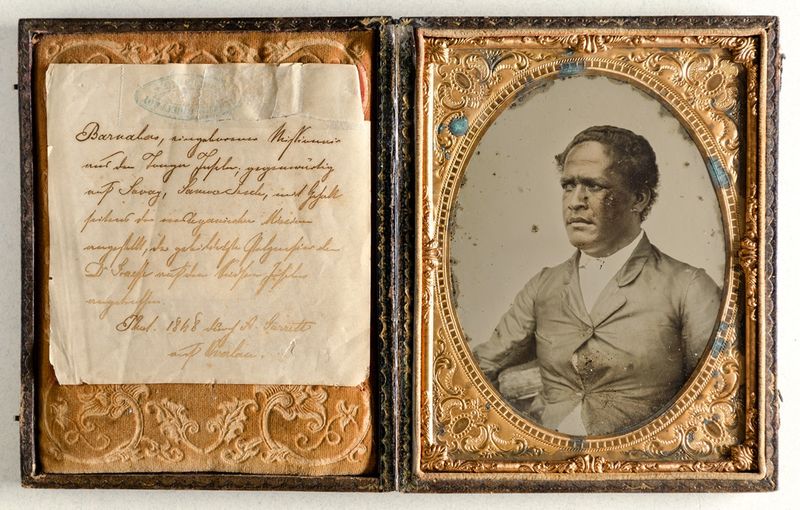
Titel: Der Missionar Barnabas 'Ahongalu auf Ovalau
Künstler: Andrew Garrett
Standort: Hamburg
Institution: Museum für Kunst und Gewerbe Hamburg
Schlagwörter: bildnis, portrait, brustbild, fotografie, photographie, etui, verbreitung, konterfei, bildwerke, angewandte und bildende kunst, hessische systematik, büste, porträt, schulterbüste, porträtfotografie, porträtphotographie, ambrotypie, evangeliums, missionsarbeit